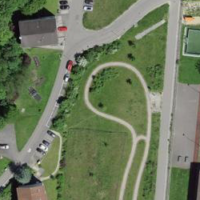
EUNIS habitat code: 56
Species observed at this site:
Centaurea scabiosa